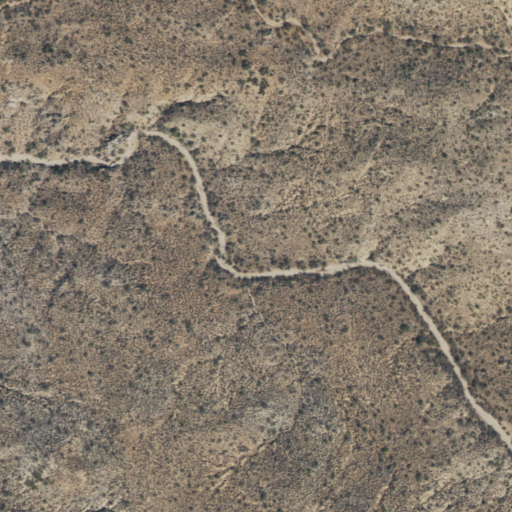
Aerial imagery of valley in Arizona named Haystack Valley containing only shrub